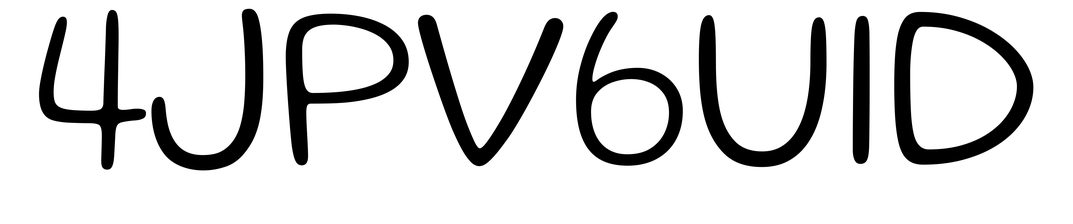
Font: Gluten_ExtraLight